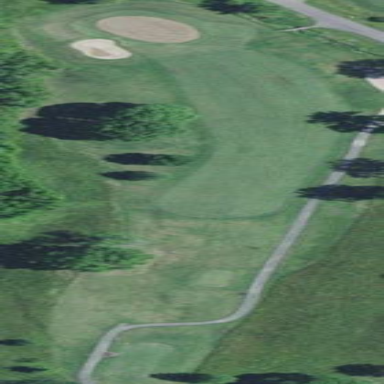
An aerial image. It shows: Rough grassy area used for golf.